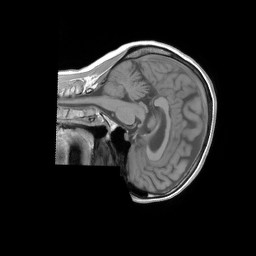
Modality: T1w
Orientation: sagittal
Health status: ill
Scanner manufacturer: siemens
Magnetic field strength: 3 T
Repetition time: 0.4 s
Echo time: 0.00246 s